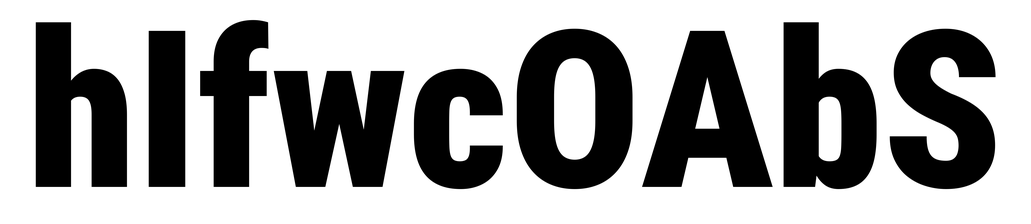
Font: Roboto_Condensed_Black